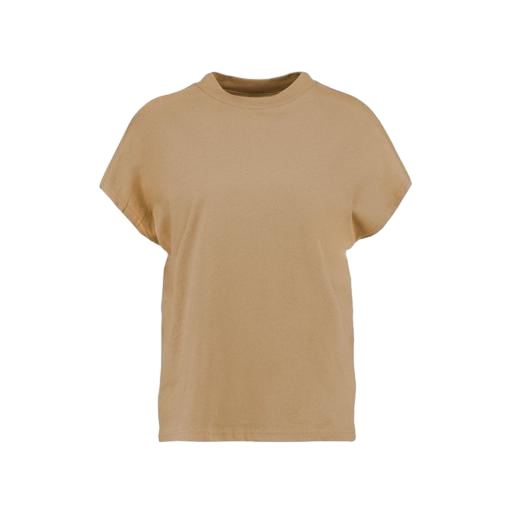
tan t-shirt, tan tee shirt, beige tshirt, white background